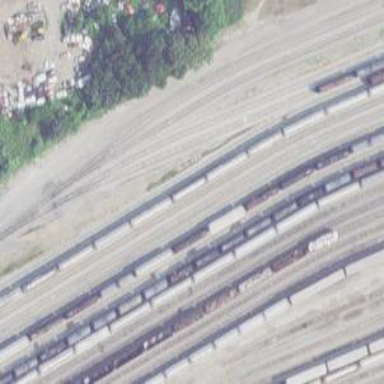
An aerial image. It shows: Railway yard.